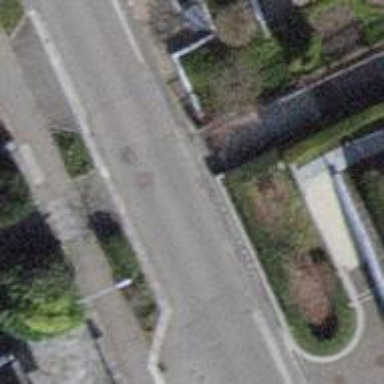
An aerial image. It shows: Set of steps on the road.